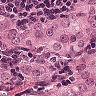
Metastatic tissue present: yes